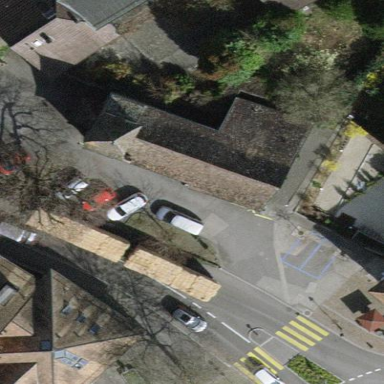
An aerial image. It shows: Church which is place of worship.